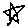
Label: star